Interaction volume radius: 5 \u00c5
Interaction volume height: 35 \u00c5
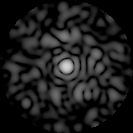
Disorder parameter: 0.8469